Question: Count the number of objects in the diagram.
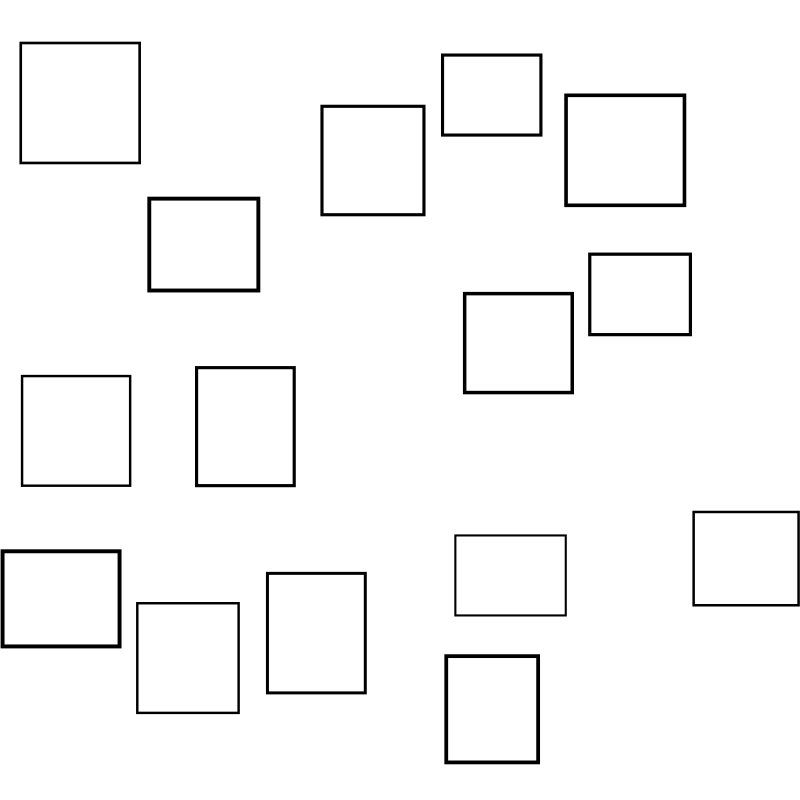
Answer: 15